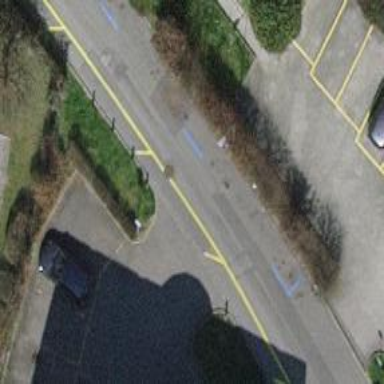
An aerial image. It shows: Unmarked crossing on the road.